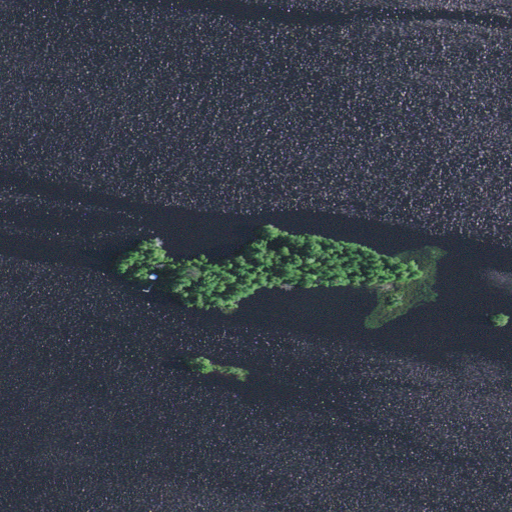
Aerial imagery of island in Wisconsin named Folson Island containing open water, herbaceous wetlands, and grassland